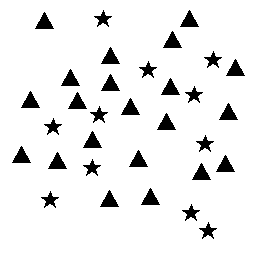
Squares: 0
Triangles: 21
Stars: 11
Total shapes: 32